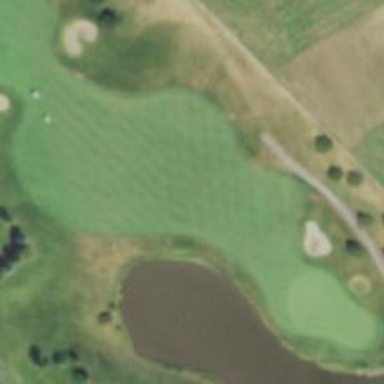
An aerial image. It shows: View of golf hole.